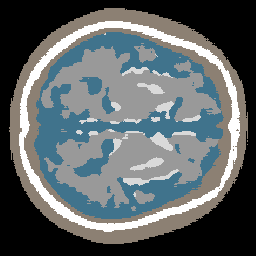
Label: no_lesion